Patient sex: M
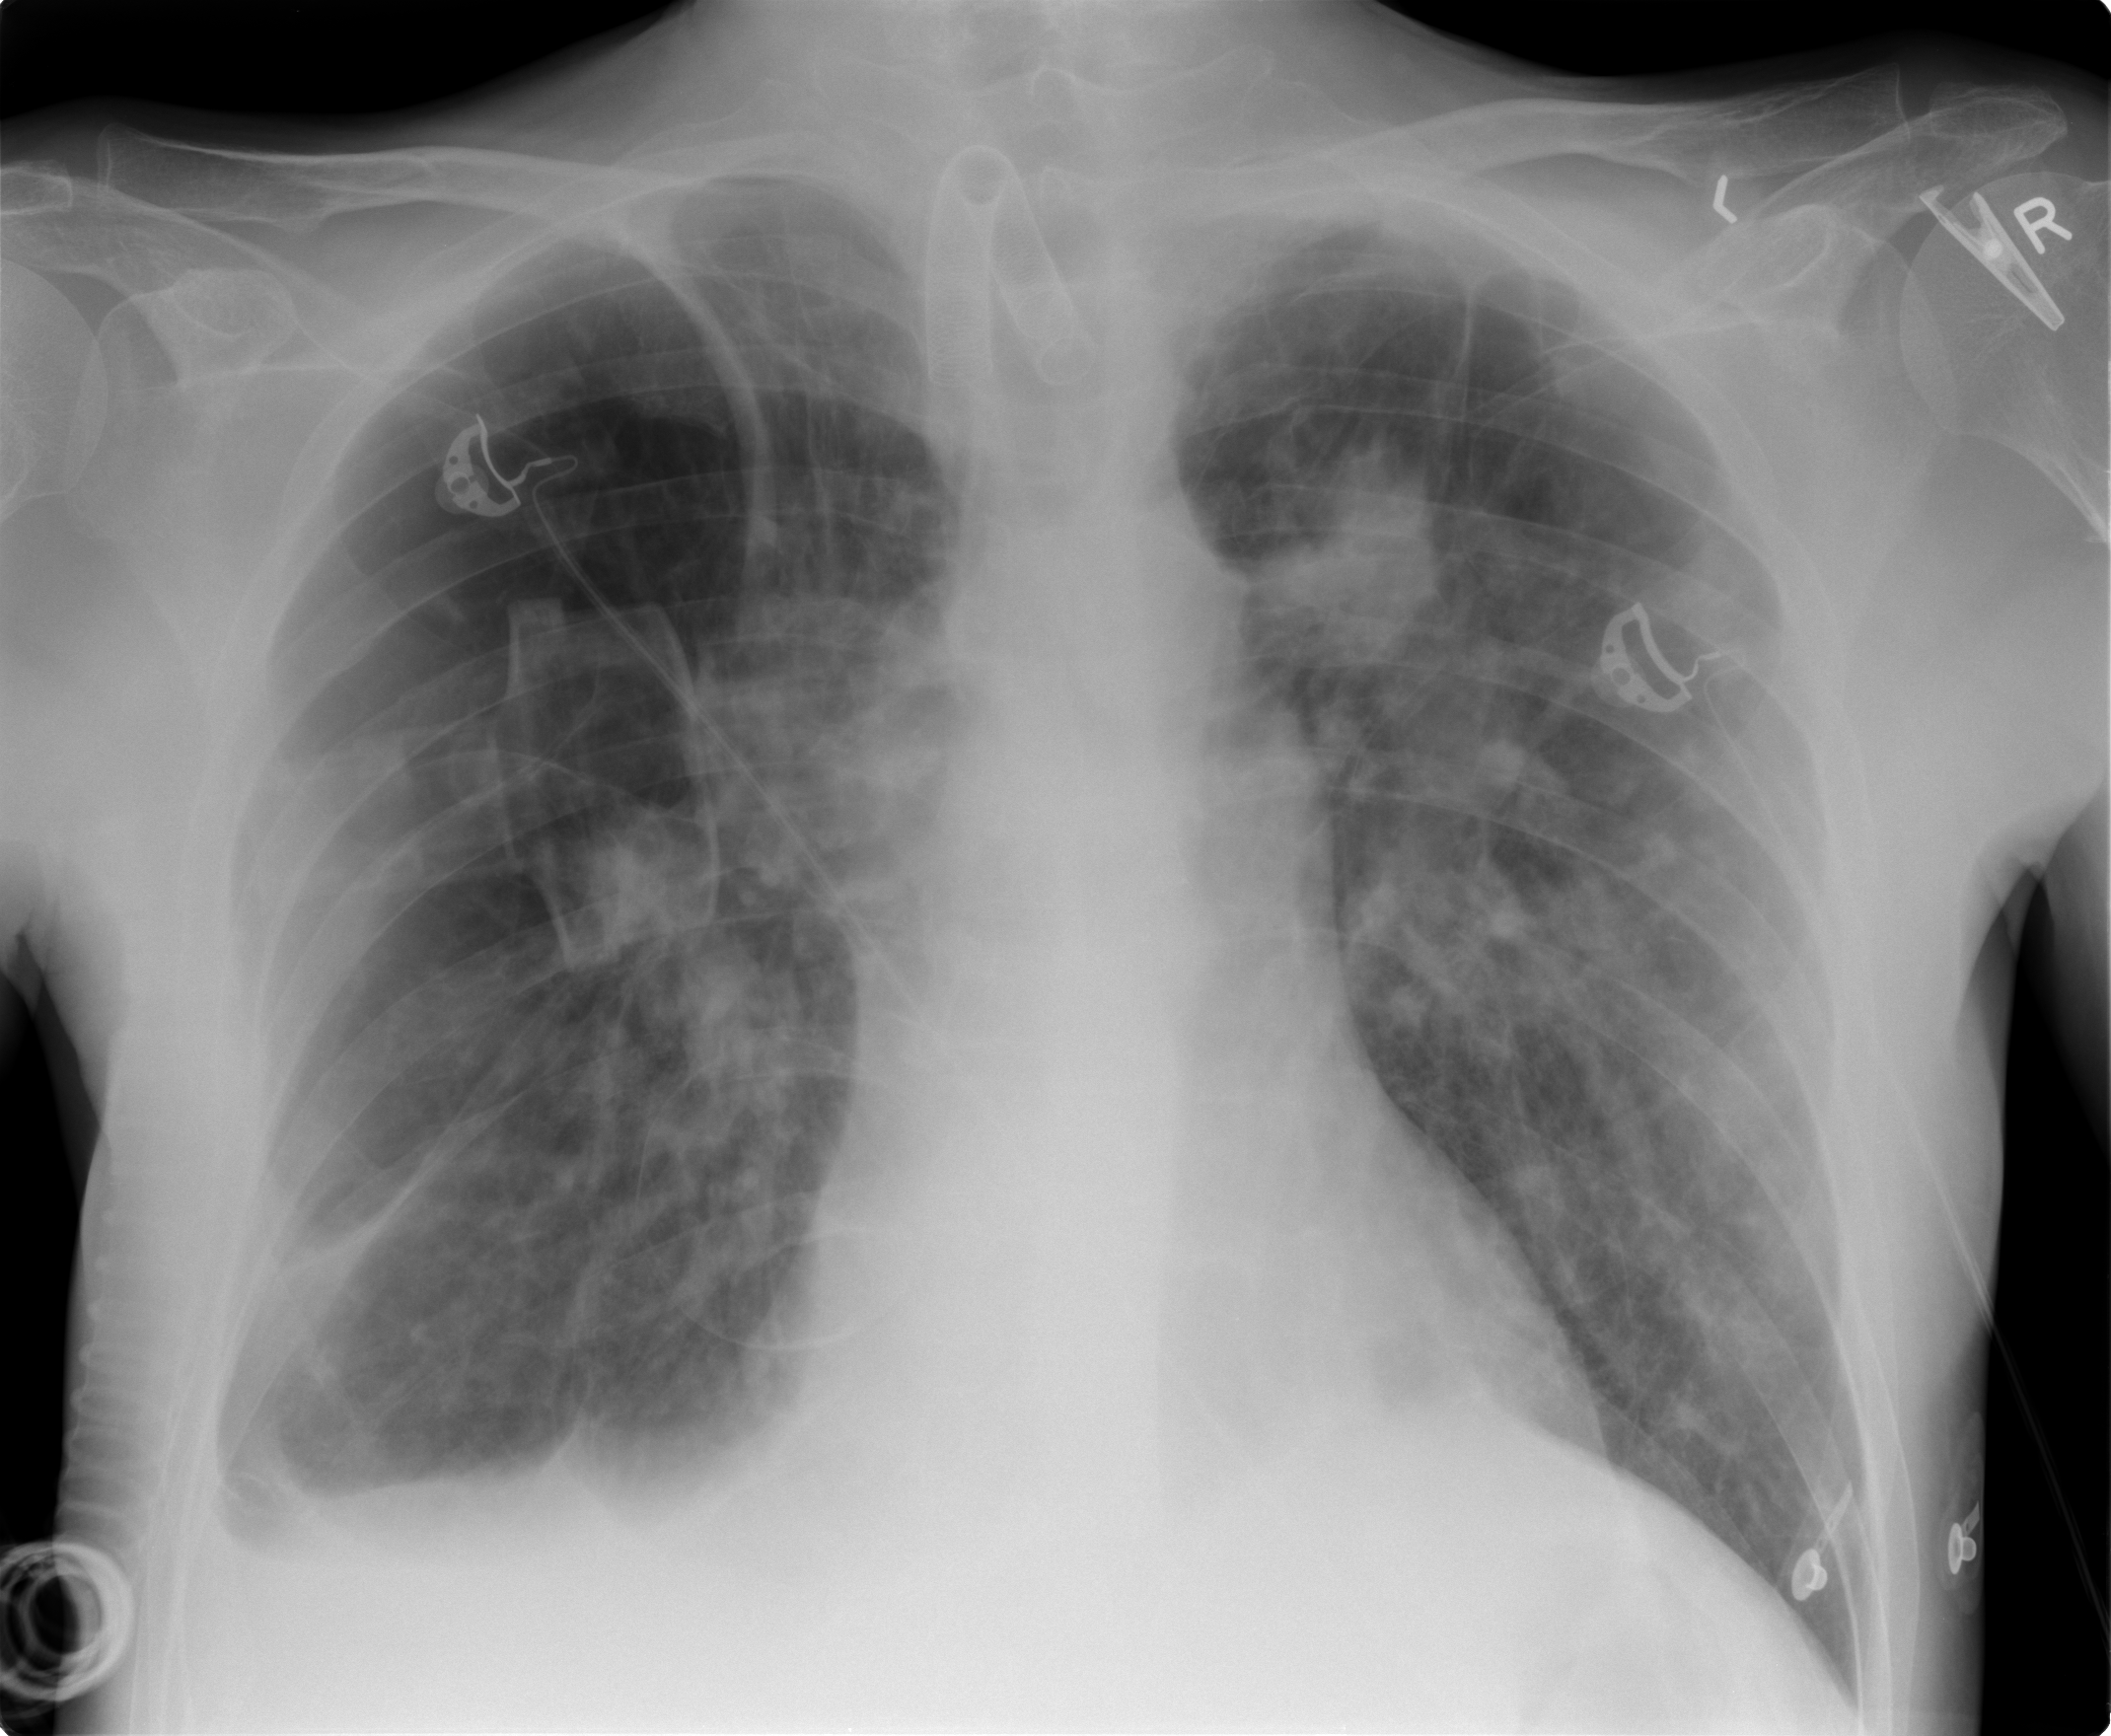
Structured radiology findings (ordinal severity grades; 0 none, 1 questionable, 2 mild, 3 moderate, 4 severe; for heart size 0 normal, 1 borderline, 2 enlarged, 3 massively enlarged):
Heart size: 0
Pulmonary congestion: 2
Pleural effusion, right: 2
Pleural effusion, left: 0
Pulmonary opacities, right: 3
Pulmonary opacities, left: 3
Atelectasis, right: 3
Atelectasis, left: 2